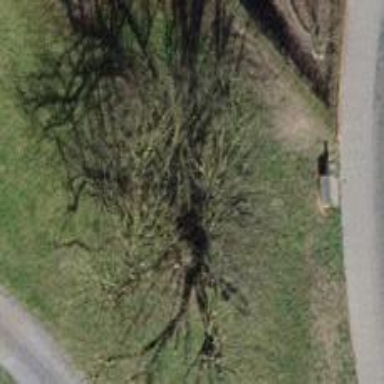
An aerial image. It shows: Deciduous tree serving as landmark.